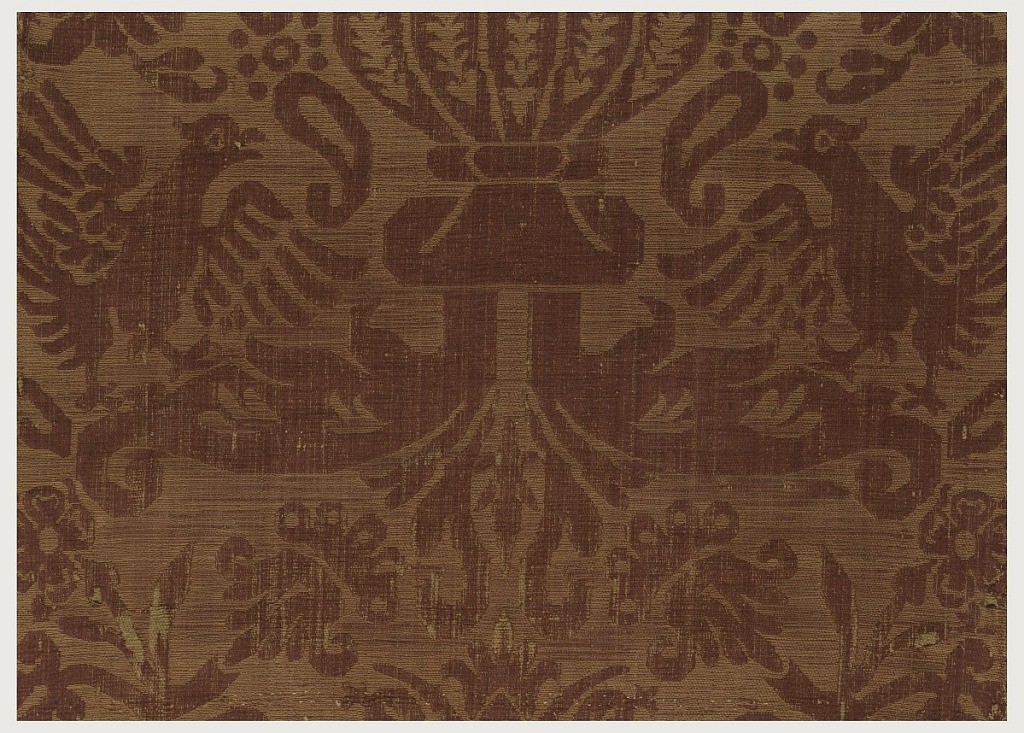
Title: Fragment
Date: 17th century
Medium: silk, linen Technique: woven
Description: Part of a large scale pattern. This part shows two birds at the foot of a large urn.